Question: I was doing a challenge of building a tree from all html elements. And I am 90% done, but I got stuck...
How do I change this string into a tree?:
> mystring= "red1/(none)-red2/red1-blue1/red2-blue2/red2-blue3/red2-red3/red1-red4/red3-red5/red4-red6/red5-blue4/red6";
10 groups of -> (parameter1)/(parameter2)
The first parameter it is the object,
The second parameter is the 'in-what-it-will-be-contained'
I have no idea how to move every 'parameter1' inside 'parameter2'. (note: sometimes the parameter1 will be the parameter2 of a parameter1)

Probably we should use arrays?, idk... I am totally lost :sadface:
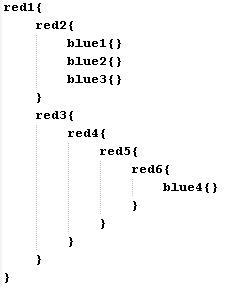
Answer: Actually, I found a simpler/shorter/neater way using the JQuery function <URL>
1. Split the parameters...
2. Create one div for each (parameter1)
3. Use a loop to move every (parameter1) inside (parameter2) using the AWESOME AppendTo() function that JQuery offers
The best thing is that they are actually inside them, so you can easily put a Hide/Show effect to make a cool effect